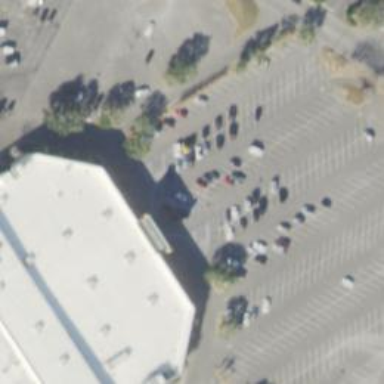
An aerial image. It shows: Parking space.